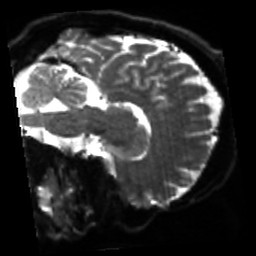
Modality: sbref
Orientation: sagittal
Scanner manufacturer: siemens
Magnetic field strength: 3 T
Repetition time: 4 s
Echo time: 0.0594 s